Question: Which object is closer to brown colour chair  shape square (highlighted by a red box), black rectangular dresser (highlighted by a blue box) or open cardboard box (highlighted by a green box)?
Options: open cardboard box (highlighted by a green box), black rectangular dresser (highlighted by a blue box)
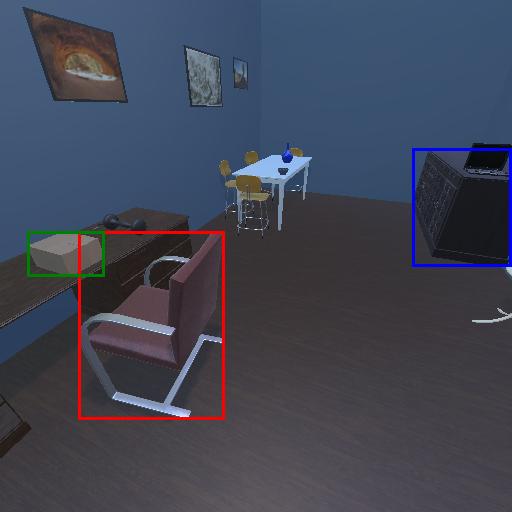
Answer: open cardboard box (highlighted by a green box)